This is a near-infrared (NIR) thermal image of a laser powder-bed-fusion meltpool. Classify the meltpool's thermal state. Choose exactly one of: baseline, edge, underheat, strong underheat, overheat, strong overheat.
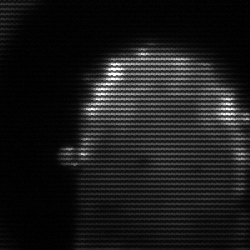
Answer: baseline